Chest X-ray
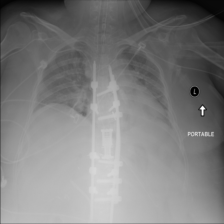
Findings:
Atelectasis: negative
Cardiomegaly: negative
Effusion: negative
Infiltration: negative
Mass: negative
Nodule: negative
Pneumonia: negative
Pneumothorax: negative
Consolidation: negative
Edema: negative
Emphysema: negative
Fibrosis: negative
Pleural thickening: negative
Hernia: negative